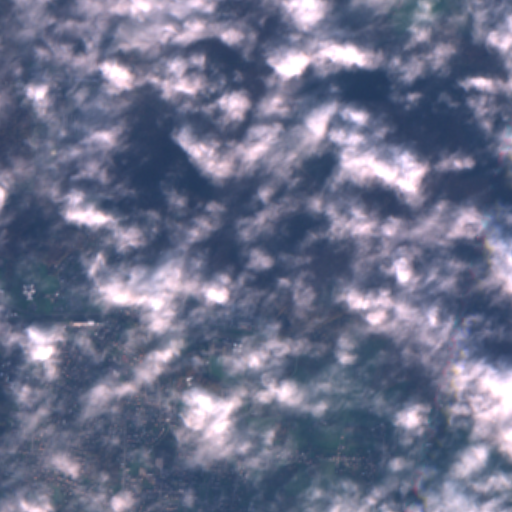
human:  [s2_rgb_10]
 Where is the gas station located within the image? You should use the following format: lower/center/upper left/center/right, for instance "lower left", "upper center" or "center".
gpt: The gas station is located in the upper left of the image.
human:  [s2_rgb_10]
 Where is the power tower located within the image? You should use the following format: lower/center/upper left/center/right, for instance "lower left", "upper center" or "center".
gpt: The power tower is located in the lower left of the image.
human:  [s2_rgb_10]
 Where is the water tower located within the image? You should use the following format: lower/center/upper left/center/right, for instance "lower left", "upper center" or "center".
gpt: The water tower is located in the center left of the image.
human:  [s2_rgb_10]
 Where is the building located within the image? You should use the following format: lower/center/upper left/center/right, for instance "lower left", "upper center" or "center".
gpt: There is no building in the image.